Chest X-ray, AP view. Patient: 27 years old, sex M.
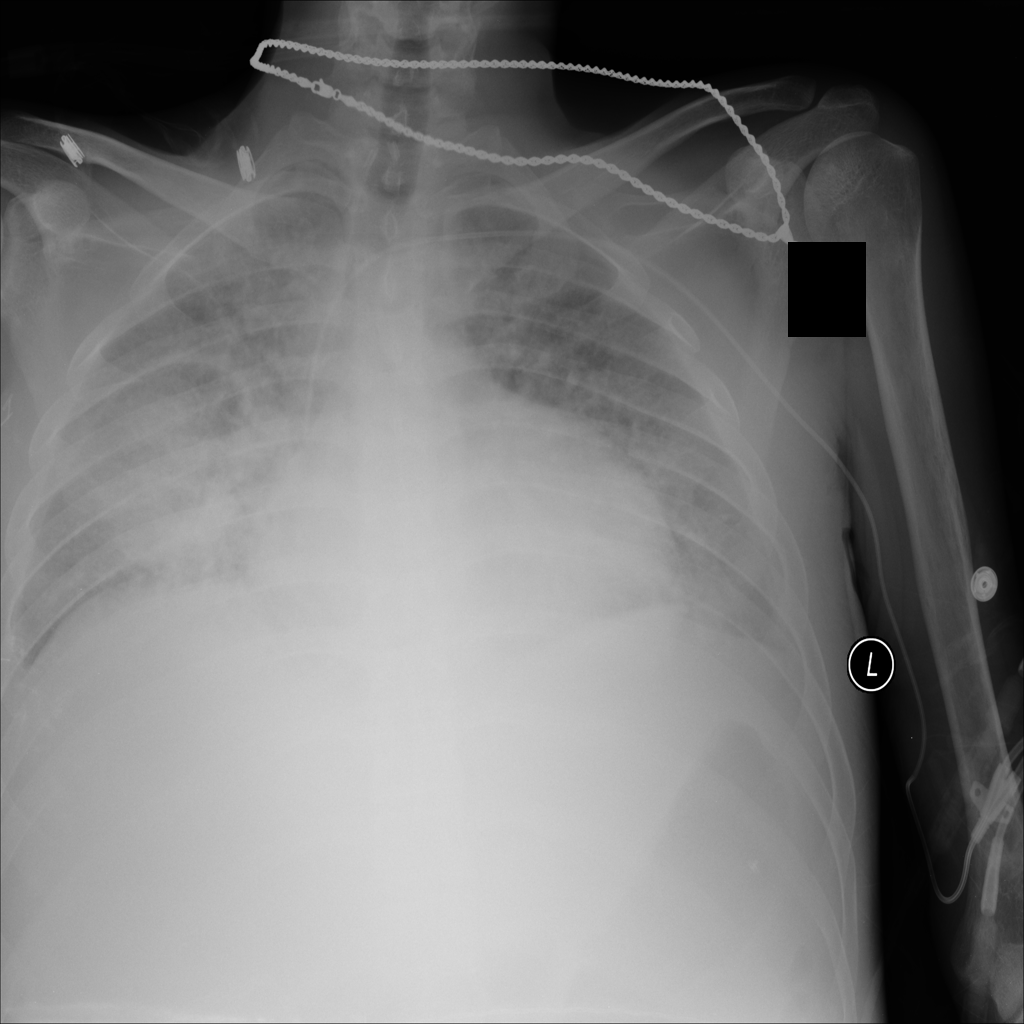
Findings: Cardiomegaly, Edema, Mass